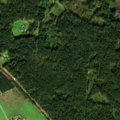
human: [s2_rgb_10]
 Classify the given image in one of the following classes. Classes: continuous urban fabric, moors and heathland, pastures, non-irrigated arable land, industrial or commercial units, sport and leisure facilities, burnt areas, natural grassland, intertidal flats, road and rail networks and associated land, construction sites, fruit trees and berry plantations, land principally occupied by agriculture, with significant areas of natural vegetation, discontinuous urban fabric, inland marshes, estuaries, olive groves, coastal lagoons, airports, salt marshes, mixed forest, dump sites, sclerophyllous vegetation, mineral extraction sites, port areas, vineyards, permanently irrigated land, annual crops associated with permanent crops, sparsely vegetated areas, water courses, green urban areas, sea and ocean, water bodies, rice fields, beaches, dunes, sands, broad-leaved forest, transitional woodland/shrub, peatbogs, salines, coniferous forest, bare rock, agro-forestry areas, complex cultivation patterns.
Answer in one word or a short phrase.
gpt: non-irrigated arable land, land principally occupied by agriculture, with significant areas of natural vegetation, coniferous forest